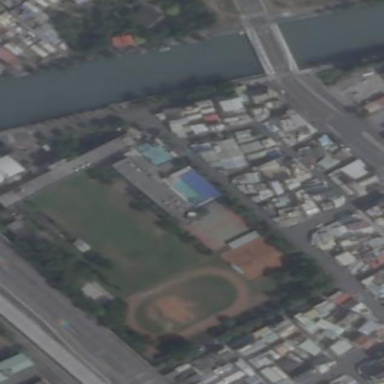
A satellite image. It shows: School.